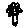
Label: flower